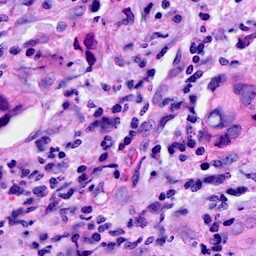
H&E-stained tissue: Breast